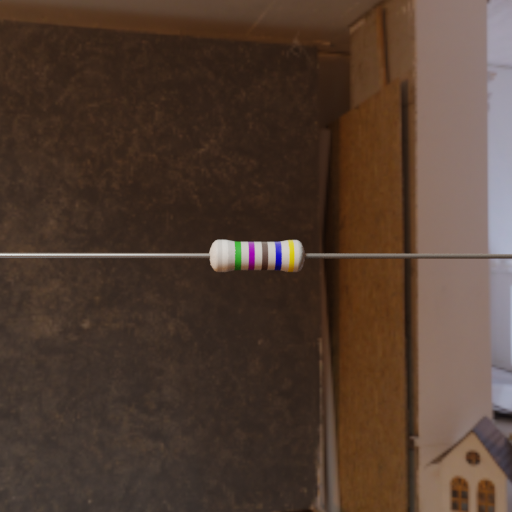
Resistor colour bands (in order): white, green, violet, brown, blue, yellow